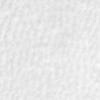
Label: no_change